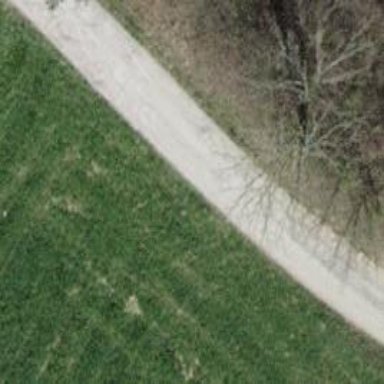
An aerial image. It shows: Track with compacted grade 2 surface.